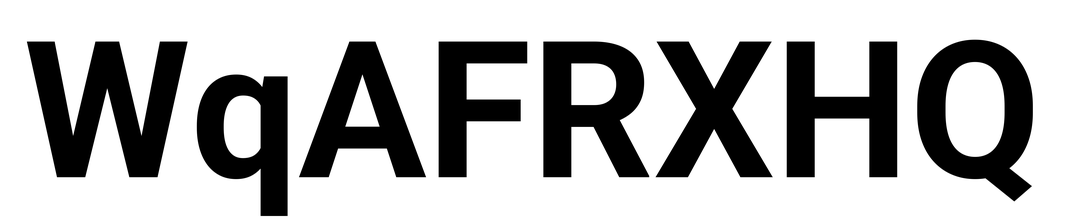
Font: Roboto_Bold